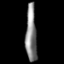
Tissue: prostate
Cell type: Myeloid cells
Senescence score: 0.3475
Nuclear area (px): 609
Mean DAPI intensity: 135.47